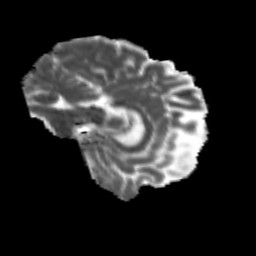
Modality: MD
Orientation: sagittal
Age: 29
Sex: male
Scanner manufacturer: siemens
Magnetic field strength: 3 T
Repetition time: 3.5 s
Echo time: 0.113 s